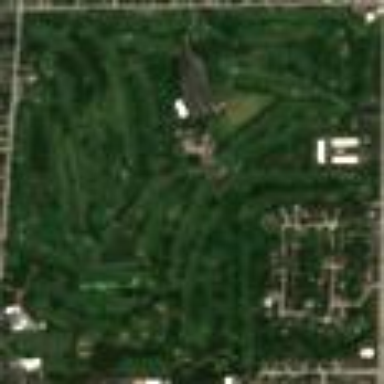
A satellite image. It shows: Golf course surrounded by greenery.